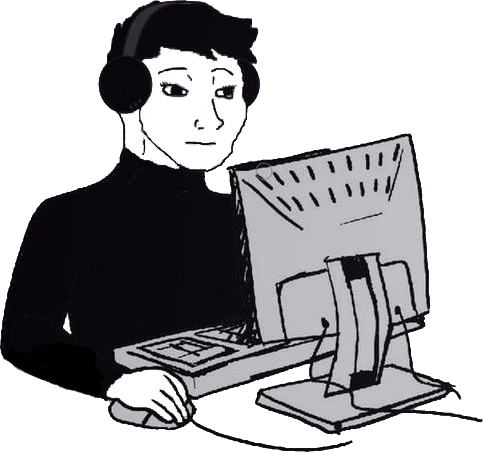
Label: 5_Doomer